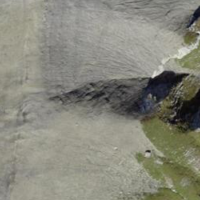
EUNIS habitat code: 48
Species observed at this site:
Montifringilla nivalis